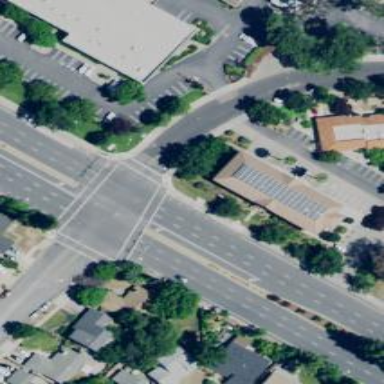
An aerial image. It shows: Solid stop line on the road.